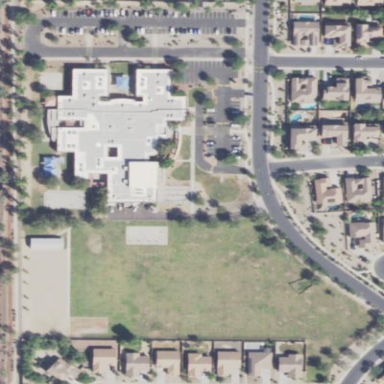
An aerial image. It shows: School.